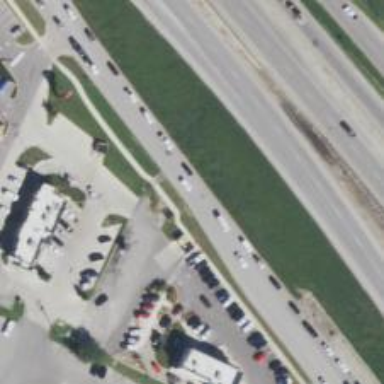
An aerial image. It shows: Secondary road with frontage road alongside.